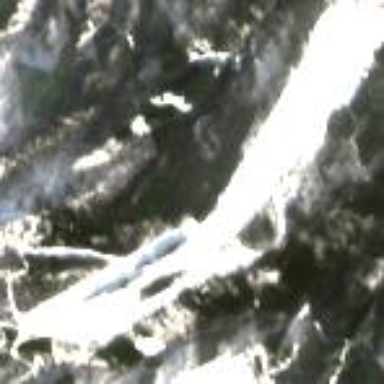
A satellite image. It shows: Area designated for winter sports.